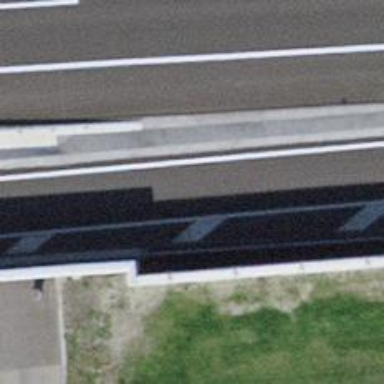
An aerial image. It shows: Asphalt surface bridge on motorway link.